Interaction volume radius: 5 \u00c5
Interaction volume height: 15 \u00c5
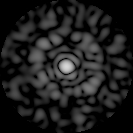
Disorder parameter: 0.851